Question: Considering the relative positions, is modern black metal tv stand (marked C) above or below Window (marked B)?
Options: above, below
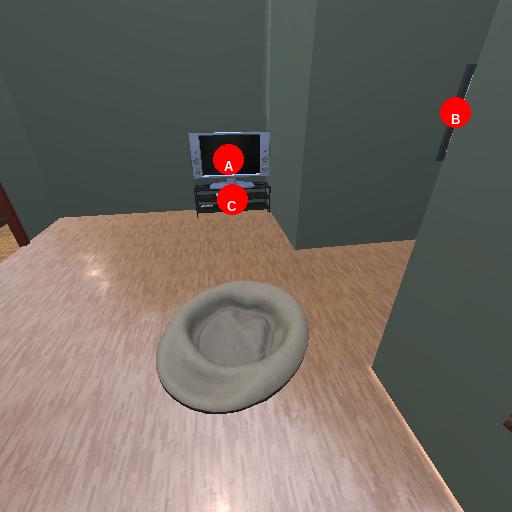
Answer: above